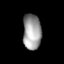
Tissue: lung
Cell type: Endothelial cells
Senescence score: 0.548
Nuclear area (px): 636
Mean DAPI intensity: 156.77